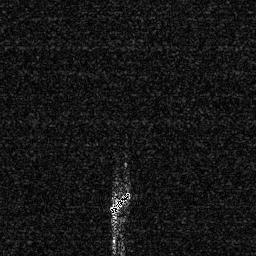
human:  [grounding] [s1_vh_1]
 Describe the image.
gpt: In the satellite image, there is  <ref>1 medium ship </ref> <box>[[41, 73, 51, 84, 0]]</box> located at bottom.